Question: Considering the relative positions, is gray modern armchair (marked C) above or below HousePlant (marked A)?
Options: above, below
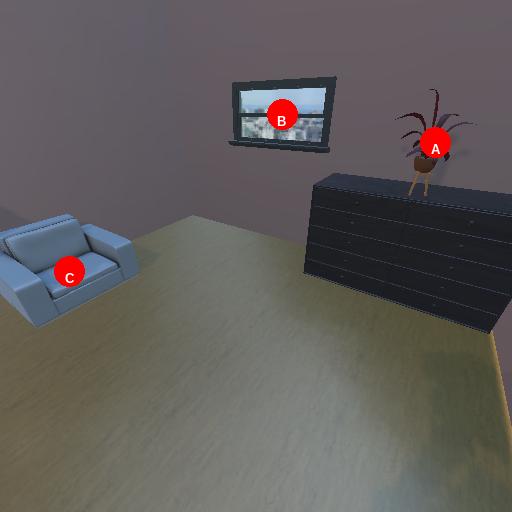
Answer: above